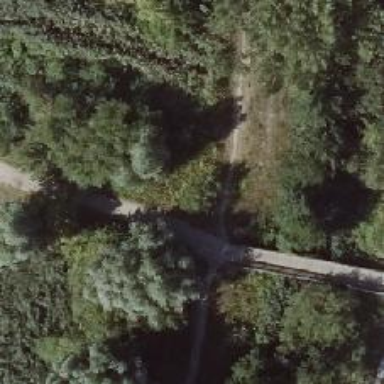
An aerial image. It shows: Footway on bridge.